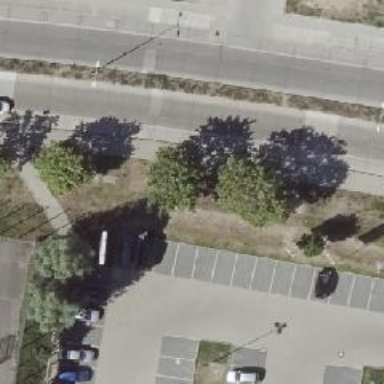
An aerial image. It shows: Sidewalk along the footway.